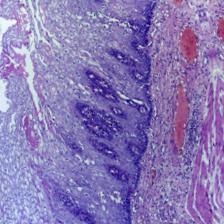
Diagnosis: Normal